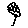
Label: flower